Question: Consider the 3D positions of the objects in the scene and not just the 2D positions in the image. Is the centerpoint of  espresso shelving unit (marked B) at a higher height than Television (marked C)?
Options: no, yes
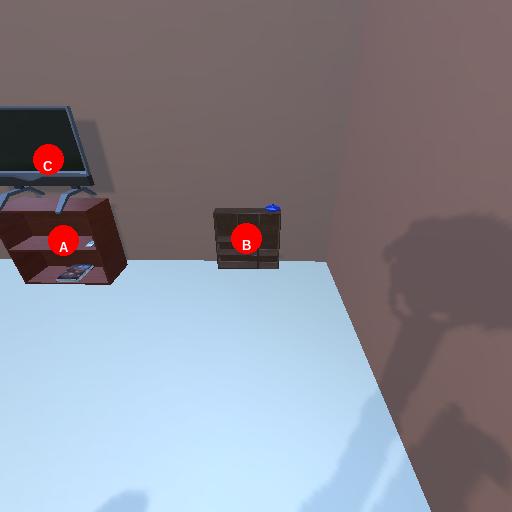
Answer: no